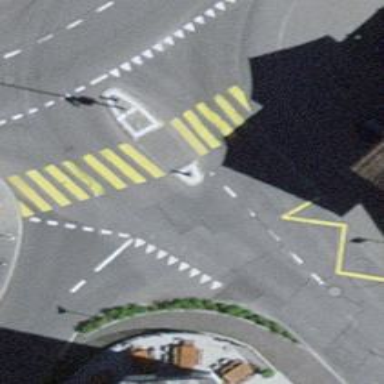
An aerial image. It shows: Marked zebra crossing with island for pedestrians.